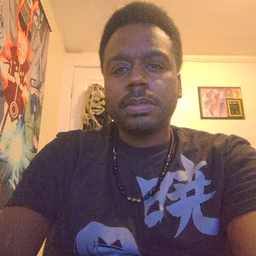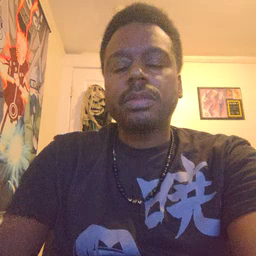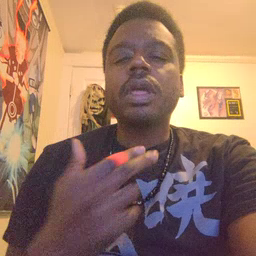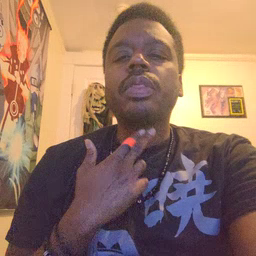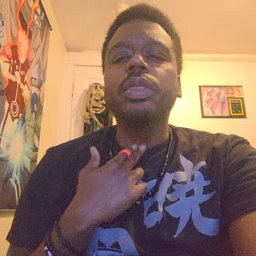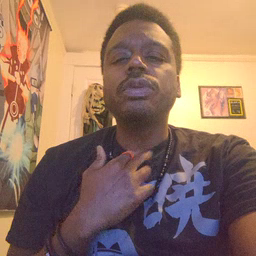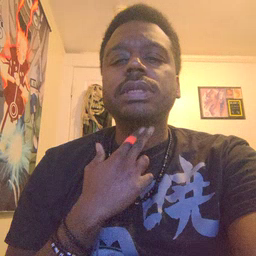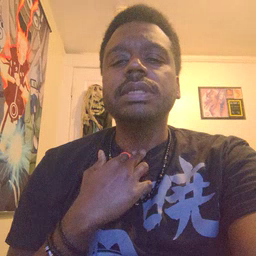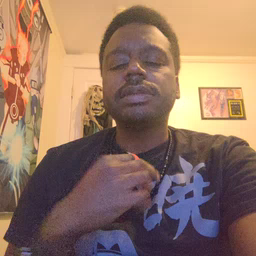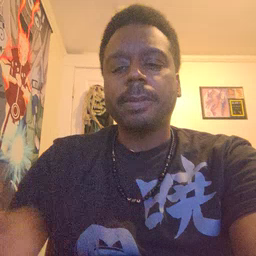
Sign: thirsty